Question: I have made an iPad application, in that I used navigation control,
now in the title bar , I want to put image on left side, so I hide title bar with label, but label is not covering entire width of title bar,
IL APP IN THE SCREEN SHOT,
here is the code snippet,
'''
UILabel *titleView = (UILabel *)self.navigationItem.titleView;
if (!titleView) {
titleView = [[UILabel alloc] initWithFrame:CGRectMake(0, 0, 800, 50)];
titleView.backgroundColor = [UIColor clearColor];
titleView.font = [UIFont boldSystemFontOfSize:20.0];
titleView.shadowColor = [UIColor colorWithWhite:0.0 alpha:0.5];
titleView.textColor = [UIColor yellowColor]; // Change to desired color
titleView.backgroundColor=[UIColor blackColor];
titleView.text = @"IL APP";
titleView.textAlignment=UITextAlignmentCenter;
//self.navigationItem.titleView = titleView;
[self.navigationItem setTitleView:titleView];
[titleView release];
}
'''

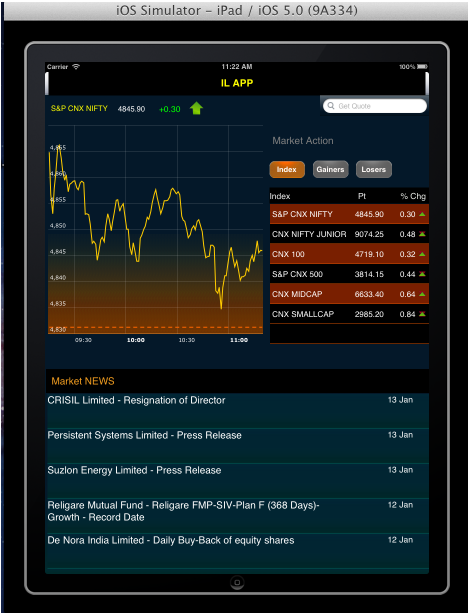
Answer: @Gama as far as your question is concerned you are asking to put an Image but your real issue being described is that the label is not covering up the title bar. To cover that properly you can use
'''
UILabel *titleView = (UILabel *)self.navigationItem.titleView;
if (!titleView) {
titleView = [[UILabel alloc] initWithFrame:CGRectMake(0, 0, 100, 32)];
titleView.backgroundColor = [UIColor clearColor];
titleView.font = [UIFont boldSystemFontOfSize:20.0];
titleView.shadowColor = [UIColor colorWithWhite:0.0 alpha:0.5];
titleView.textColor = [UIColor yellowColor]; // Change to desired color
//titleView.backgroundColor=[UIColor blackColor];
titleView.text = @"IL APP";
titleView.textAlignment=UITextAlignmentCenter;
[self.navigationItem setTitleView:titleView];
[titleView release];
}
[self.navigationController.navigationBar setTintColor:[UIColor blackColor]];
'''
For using an image you can use an image view instead of a label to be assigned as the titleView for navigationItem.
Hope it helps